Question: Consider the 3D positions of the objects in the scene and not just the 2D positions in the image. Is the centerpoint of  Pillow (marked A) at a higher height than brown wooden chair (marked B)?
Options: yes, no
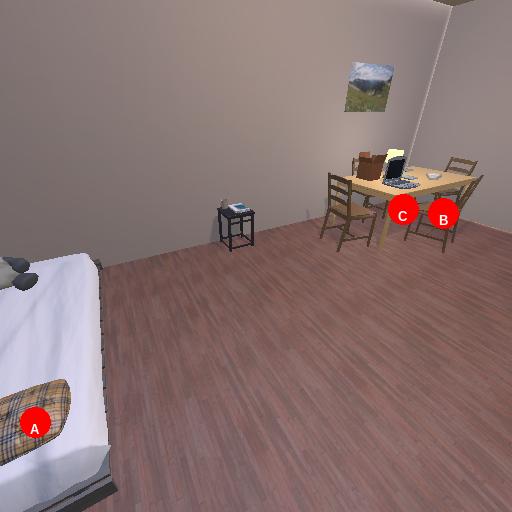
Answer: yes